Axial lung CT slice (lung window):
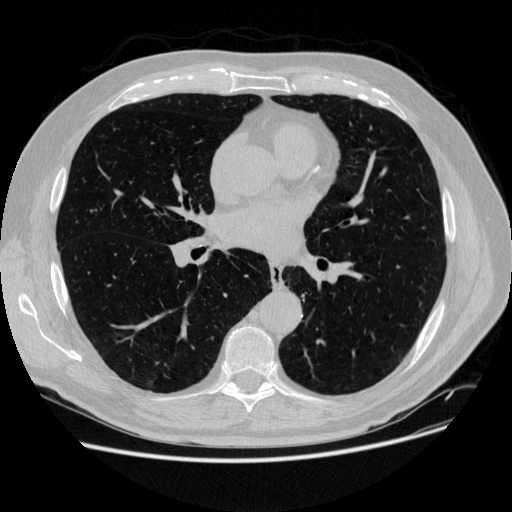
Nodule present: no